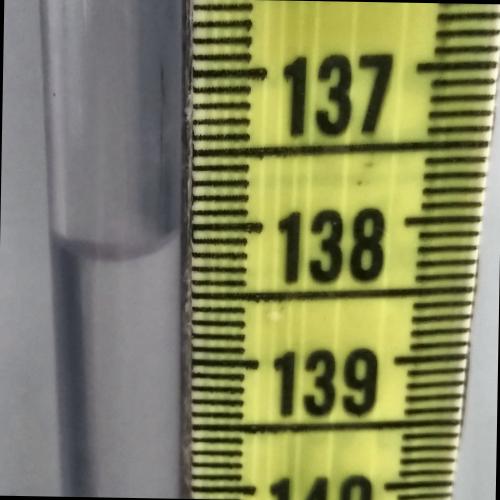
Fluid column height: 138.2 cm